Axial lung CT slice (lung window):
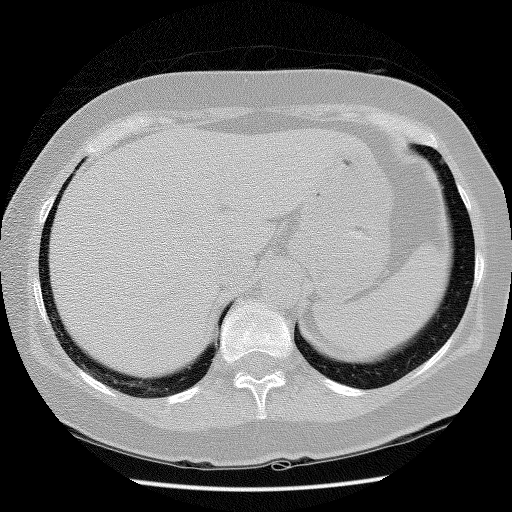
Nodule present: no